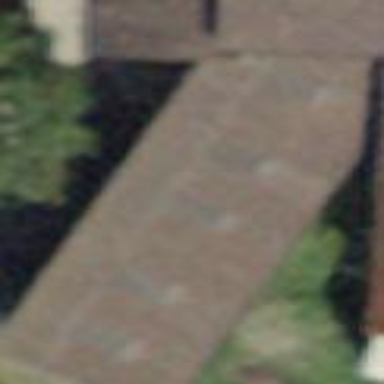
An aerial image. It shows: Building with gabled brown roof.